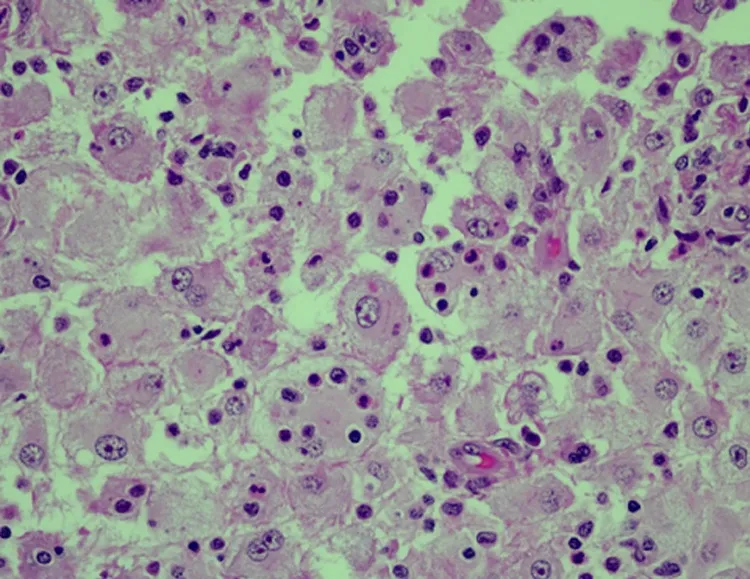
high power image showing infiltrate of histiocytes with emperipolesis on tissue biopsy from patient 1 (Hematoxylin and eosin stain).
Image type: pathology (h&e)